Question: What does the first section view?
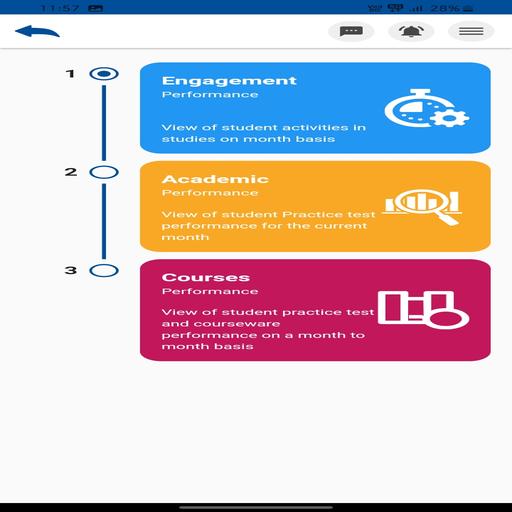
Answer: Student activities